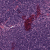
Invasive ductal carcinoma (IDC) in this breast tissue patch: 0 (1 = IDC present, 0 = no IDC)